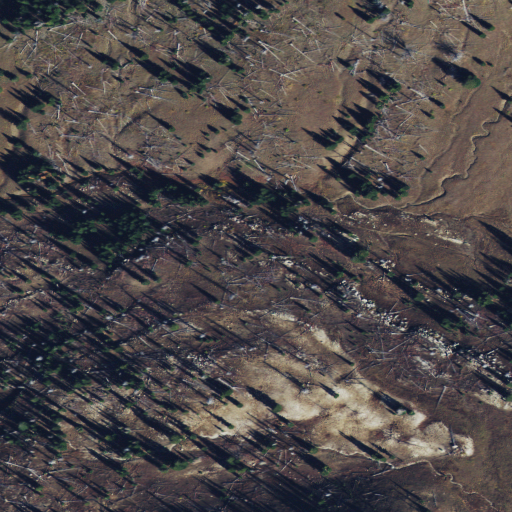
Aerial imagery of gap in Montana named Wolverine Pass containing shrub and evergreen forest